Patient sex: M
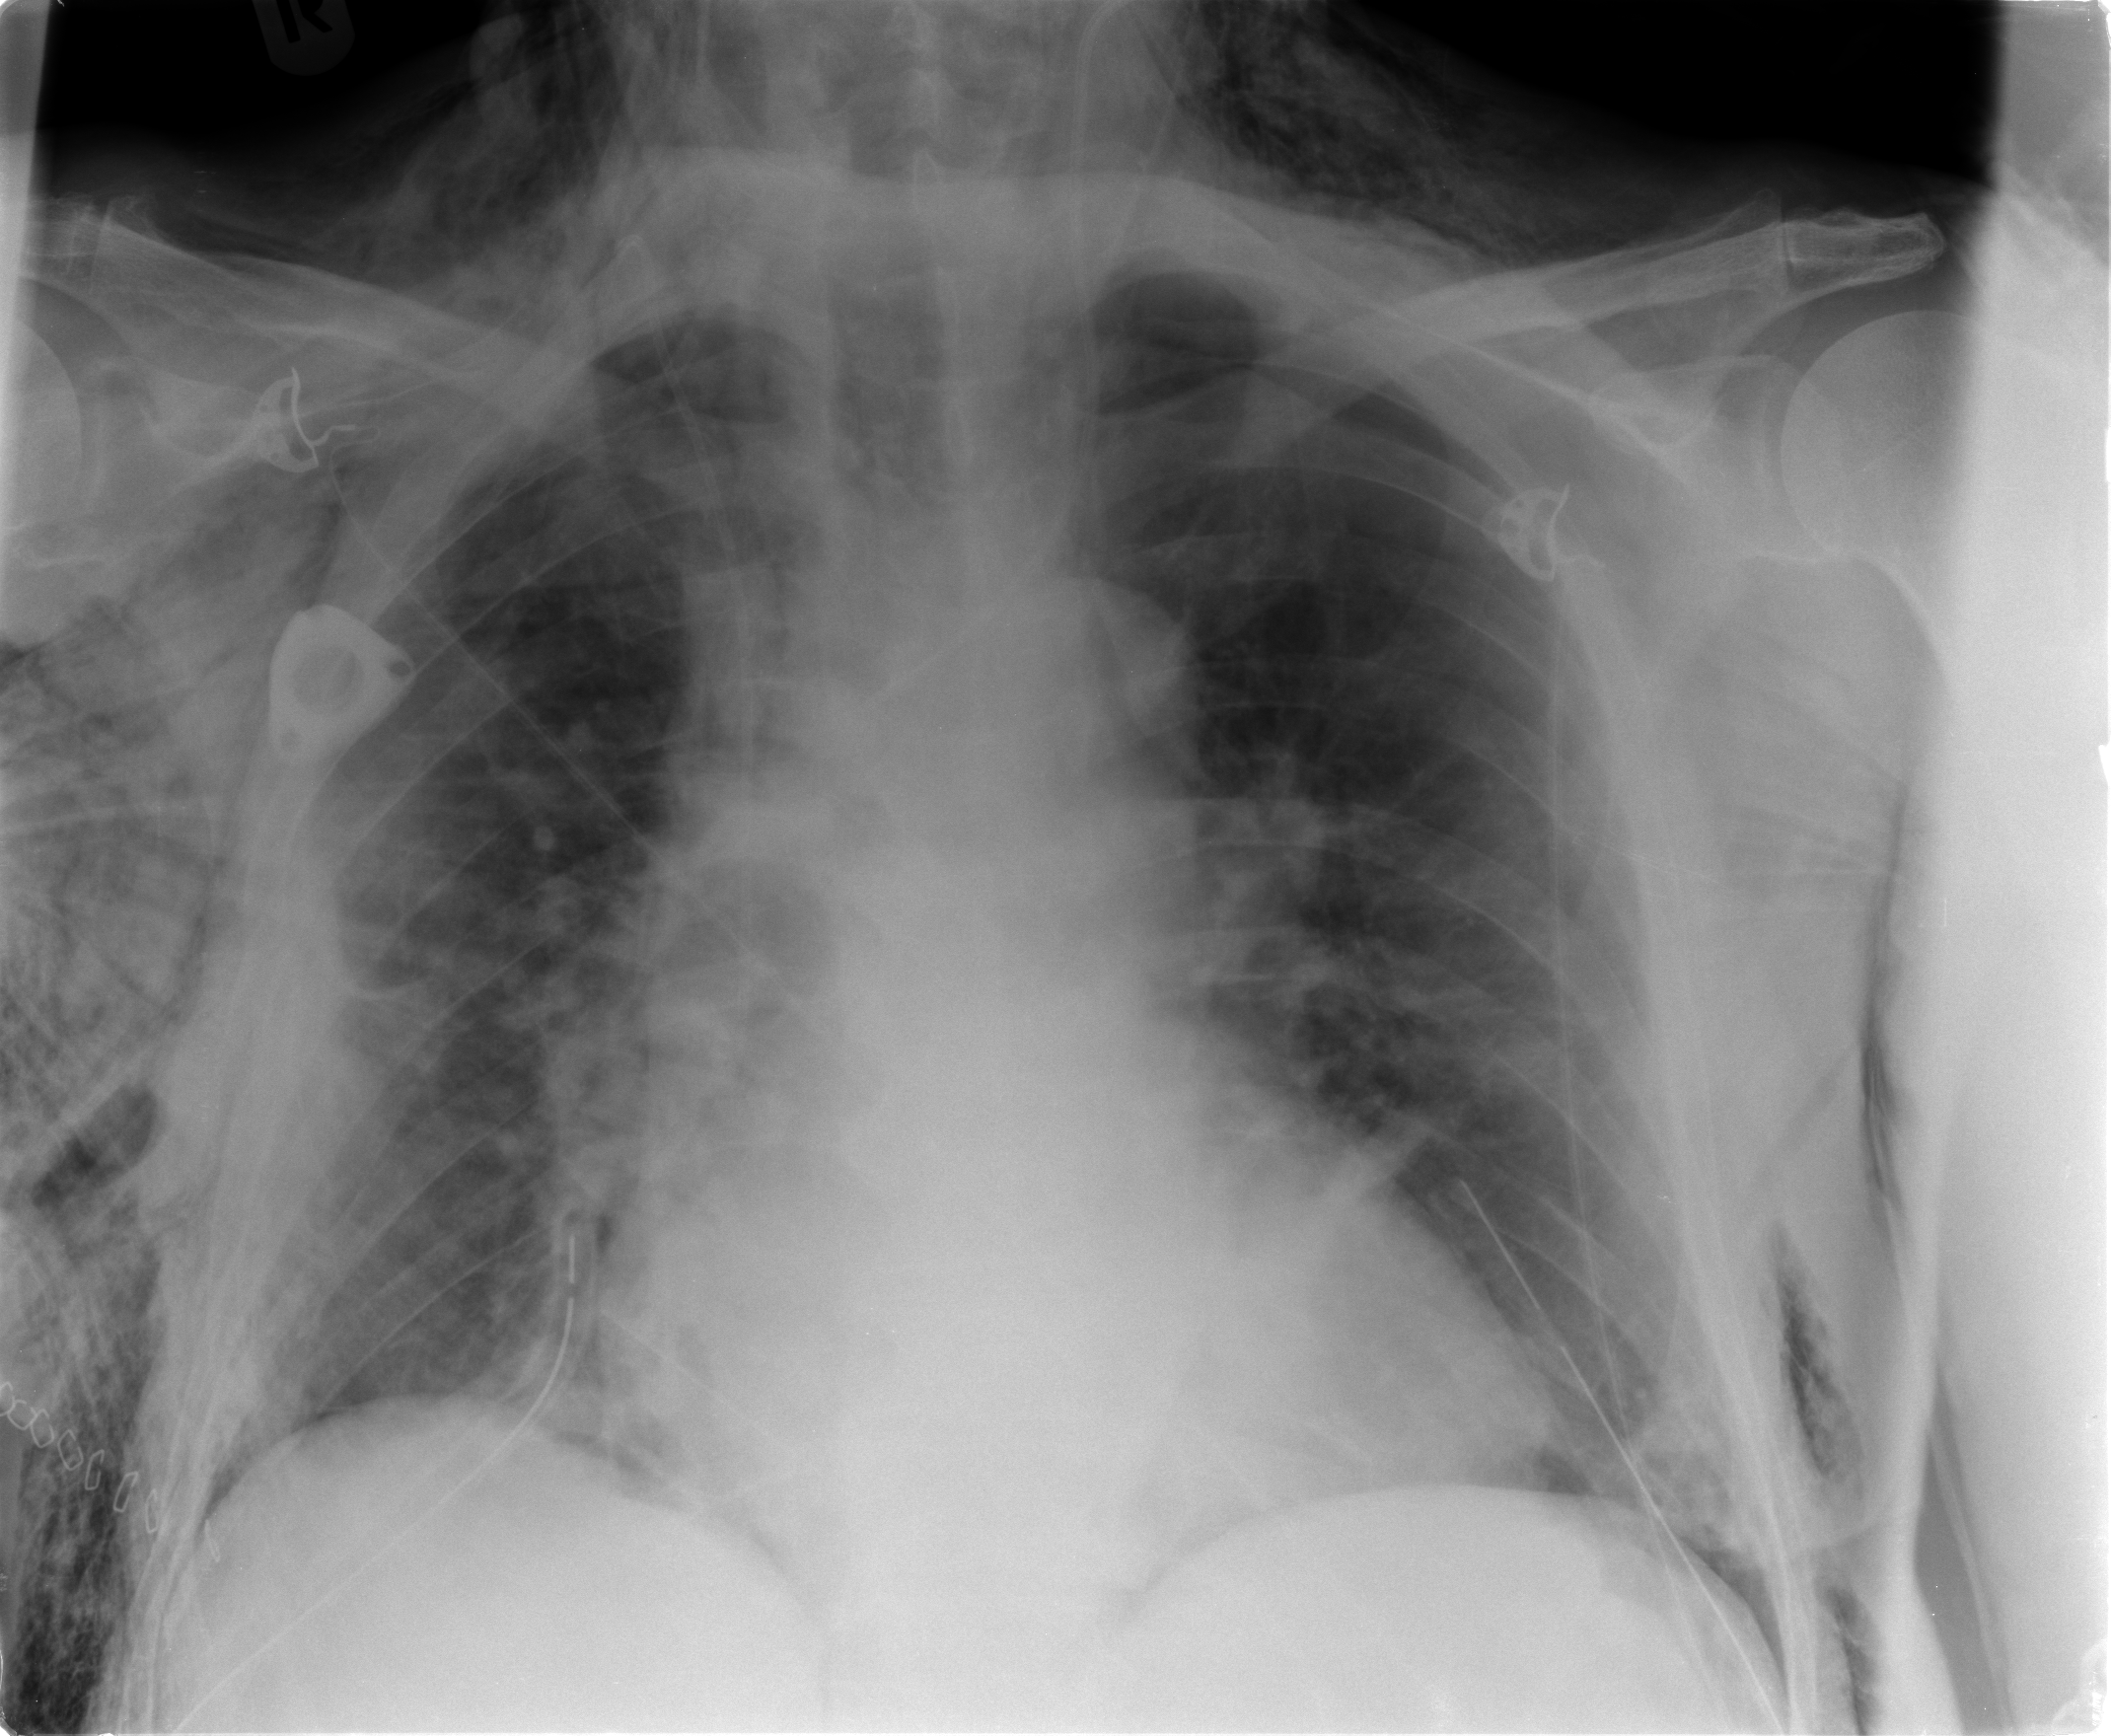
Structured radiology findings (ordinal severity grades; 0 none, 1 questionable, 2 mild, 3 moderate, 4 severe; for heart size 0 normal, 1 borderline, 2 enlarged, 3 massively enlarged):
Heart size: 2
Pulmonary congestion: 0
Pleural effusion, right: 0
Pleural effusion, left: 0
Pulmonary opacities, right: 2
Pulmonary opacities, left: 0
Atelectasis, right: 2
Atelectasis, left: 2